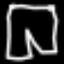
Label: pants